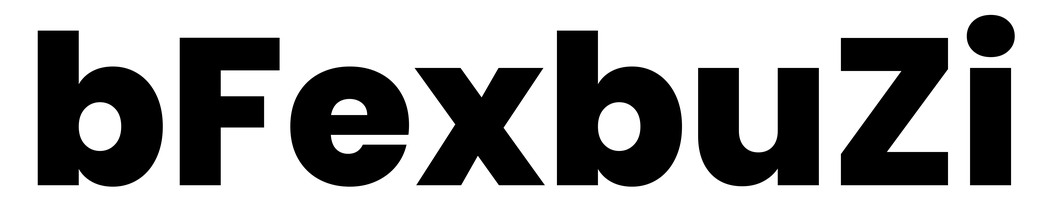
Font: Poppins-ExtraBold